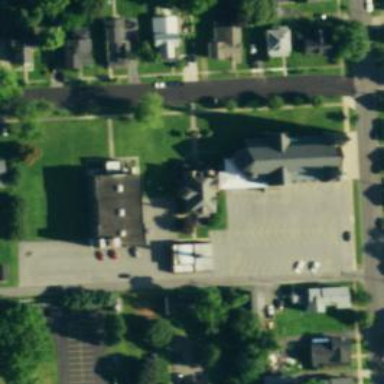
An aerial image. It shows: School.